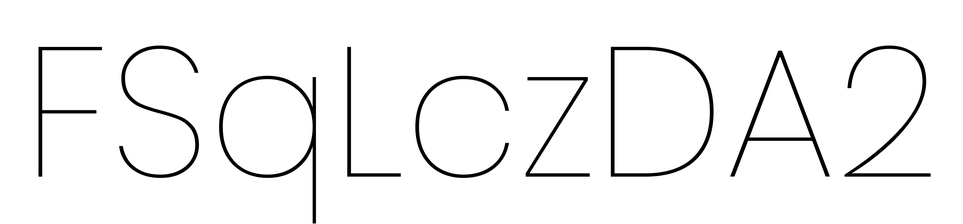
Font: Poppins-Thin